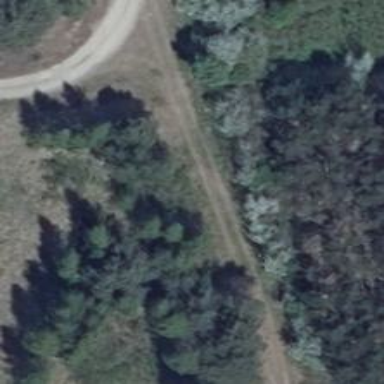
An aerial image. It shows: Sandy track with grade 4 tracktype.